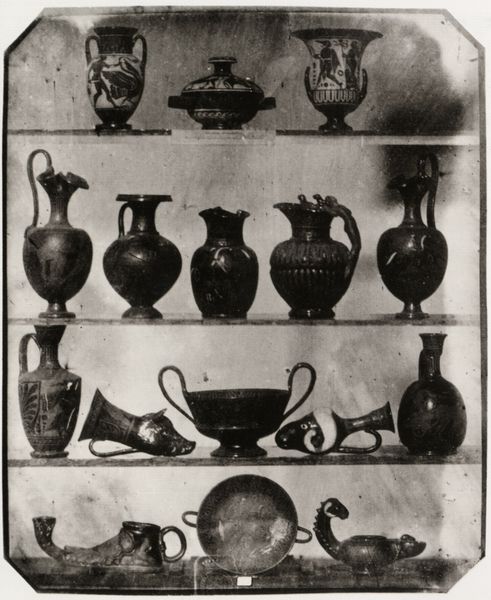
Titel: 16 griechische Vasen, Lampen und andere Gefäße aus gebranntem Ton mit Malerei (1/3 Naturgröße, Liegnitz)
Künstler: Ludwig Belitski
Standort: Berlin
Institution: Hochschule der Künste, Hochschulbibliothek
Schlagwörter: dunkel, fuß, kopf, schatten, weiß, menschen, glas, grau, köpfe, lampe, lampen, schmuck, schwarz, zeichnung, tier, tiere, regal, mensch, präsentation, rahmen, schale, stehen, teller, stehend, pflanzen, amphore, amphoren, henkel, kanne, keramik, krug, schalen, ton, vase, topf, bein, schrank, liegen, schwan, stab, formen, figuren, old, floral, verzierung, metall, vasen, liegend, bemalt, foto, fotografie, photographie, töpfe, griff, deckel, gefäß, schwein, orient, gerät, schwarzweiss, schuh, gefässe, vitrine, photo, ausstellung, griffe, schubladen, krüge, antik, griechen, griechisch, griechenland, krokodil, regale, sammlung, museum, fotographie, schief, kannen, behälter, tierkopf, funde, drachen, eber, achteck, achteckig, bauchig, vasenmalerei, ägypten, bord, archäologie, amporen, katalog, exponate, vases, regel, ausgrabung, behältnis, palmette, kairo, ampore, trinkgefässe, eberkopf, fund, krater, rotfigurig, verzeirt, fundstücke, rhyton, schwarzfigurig, schwrzfigurig, öllämpchen, steller, henkle, ausstellungsvitrine